八年级 · 解析几何
在平面直角坐标系中, 已知 $A(a, b)$ 且 $a 、 b$ 满足 $a=\sqrt{b-2}+\sqrt{2-b}+1$, 点 $B$ 为 $y$ 轴上一点, 点 $C$为 $x$ 轴上一点.

图 1

图 2

(1)求 $A$ 点的坐标;

(2)如图 1, 点 $B(0,1), C(-3,0)$, 连接 $A C 、 B C 、 O A$, 求 $\angle A C O+\angle B C O$ 的度数;

(3)如图 2, 若 $\angle B C O<30^{\circ}$, 点 $B$ 与点 $D$ 关于 $x$ 轴对称, 点 $E$ 在第三象限, 且 $\triangle B C E$ 为正三角形,连接 $C D$, 直线 $D E$ 与直线 $B C$ 交于点 $F$, 与 $x$ 轴交于点 $P$, 请找出线段 $P C 、 P O 、 P E$ 之间数量关系并证明你的结论.
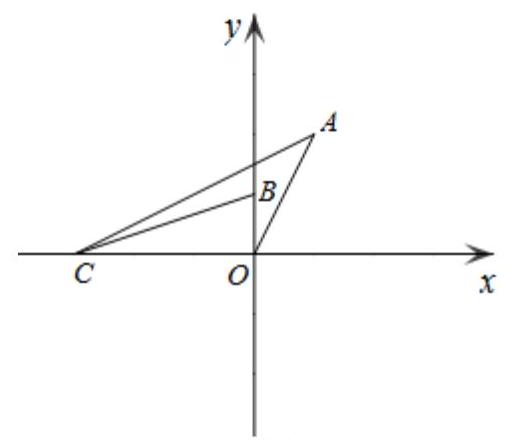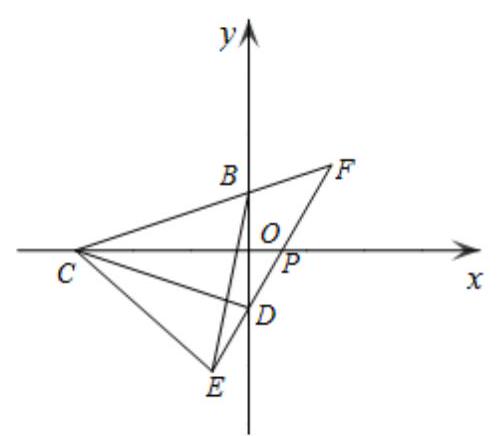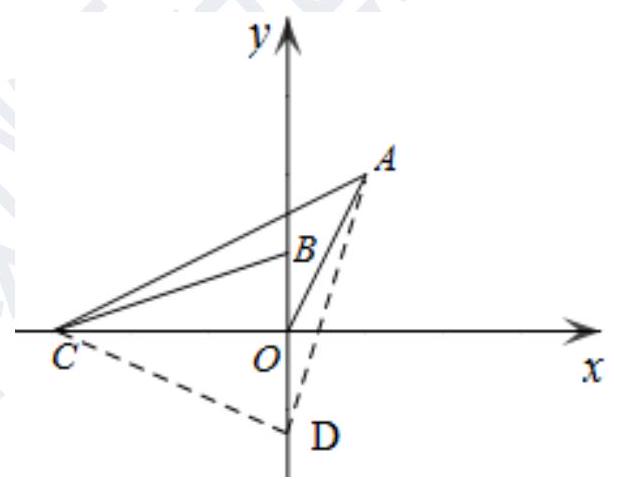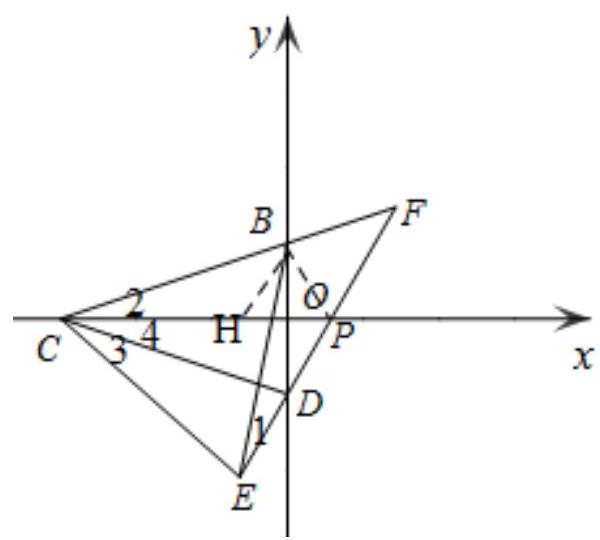
答案: 解: (1) $\because a 、 b$ 满足 $a=\sqrt{b-2}+\sqrt{2-b}+1$, $\therefore b=2, a=1, \quad A(1,2)$

(2) 如图, 作 $B$ 点关于 $x$ 轴的对称点 $D$, 连接 $C D 、 A D$,

$\because$ 点 $B(0,1), C(-3,0), A(1,2)$,

$\therefore D(0,-1)$,

$A D^{2}=1^{2}+3^{2}=10, C D^{2}=1^{2}+3^{2}=10, A C^{2}=(1+3)^{2}+2^{2}=20$,

$\therefore A C^{2}=A D^{2}+C D^{2}$,

$\therefore \triangle A D C$ 为等腰直角三角形, 且 $\angle A D C=90^{\circ}$,

$\therefore \angle A C D=45^{\circ}$,

$\because B 、 D$ 关于 $x$ 轴对称,

$\therefore \angle B C O=\angle D C O$,

$\therefore \angle A C O+\angle B C O=\angle A C O+\angle D C O=\angle A C D=45^{\circ} ;$

(3) 线段 $P C 、 P O 、 P E$ 之间数量关系是 $P C=P E+2 P O$.

$\because$ 点 $B$ 与点 $D$ 关于 $x$ 轴对称,

$\therefore C D=B C, \angle 2=\angle 4$,

$\because \triangle B C E$ 为正三角形,

$\therefore B C=C E=E B, \angle B C E=\angle C E B=60^{\circ}$,

$\therefore C D=C E$,

$\therefore \angle C E D=\angle C D E$,

$\therefore \angle 2=\frac{1}{2}\left(60^{\circ}-\angle 3\right)=30^{\circ}-\frac{1}{2} \angle 3, \angle C E D=\frac{1}{2}\left(180^{\circ}-\angle 3\right)=90^{\circ}-\frac{1}{2} \angle 3$,

$\therefore \angle 1=\angle C E D-\angle C E B=\left(90^{\circ}-\frac{1}{2} \angle 3\right)-60^{\circ}=30^{\circ}-\frac{1}{2} \angle 3$,

$\therefore \angle 1=\angle 2$,
在 $C P$ 截取 $C H=E P$, 在 $\triangle C B H$ 和 $\triangle E B P$ 中,

$\left\{\begin{array}{l}B C=B E \\ \angle 2=\angle 1 \\ C H=P E\end{array}\right.$

$\therefore \triangle C B H \cong \triangle E B P$,

$\therefore B H=B P$,

$\therefore H O=O P$,

$\therefore P C=C H+H P=P E+2 P O$,

即 $P C=P E+2 P O$.

【解析】此题主要考查坐标与图形的性质, 全等三角形的判定与性质, 轴对称的性质, 等边三角形的判定与性质, 等腰直角三角形的判定与性质, 勾股定理逆定理, 三角形内角和定理, 等腰三角形的性质, 二次根式的意义.此题综合性比较强, 难度较大.

(1) 根据二次根式的意义求出 $b$ 和 $a$ 的值, 即可得到 $A$ 点的坐标;

(2) 作 $B$ 点关于 $x$ 轴的对称点 $D$, 连接 $C D 、 A D$, 证明 $\triangle A D C$ 为等腰直角三角形, 且 $\angle A D C=90^{\circ}$, 得到 $\angle A C D=45^{\circ}$, 再根据 $B 、 D$ 关于 $x$ 轴对称，即可求 $\angle A C O+\angle B C O$ 的度数;

(3) 根据点 $B$ 与点 $D$ 关于 $x$ 轴对称, $\triangle B C E$ 为正三角形, 利用三角形内角和定理证明 $\angle 1=\angle 2$, 在 $C P$截取 $C H=E P$, 证明 $\triangle C B H \cong \triangle E B P$, 得到 $B H=B P$, 再根据等腰三角形三线合一的性质可得 $H O=P O$,即可得到线段 $P C 、 P O 、 P E$ 之间数量关系.